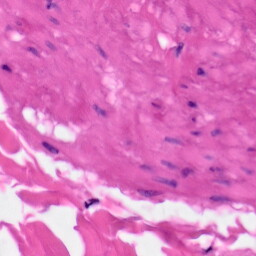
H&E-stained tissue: Skin